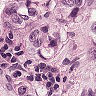
Metastatic tissue present: yes